Question: Here's an image:

I would like to know how i can set the
(So segment the black circle within the white area).
I know i can invert the image and the circle will be white ... but so will the entire black part that is seen in this image.
If i would have to do this in matlab i would do a connected component operation and check the circularity of the BLOBs. Though I have to do this in opencv (javacv to be precise.)
Is there an easy way of doing this in opencv (javacv).
Thx in advance
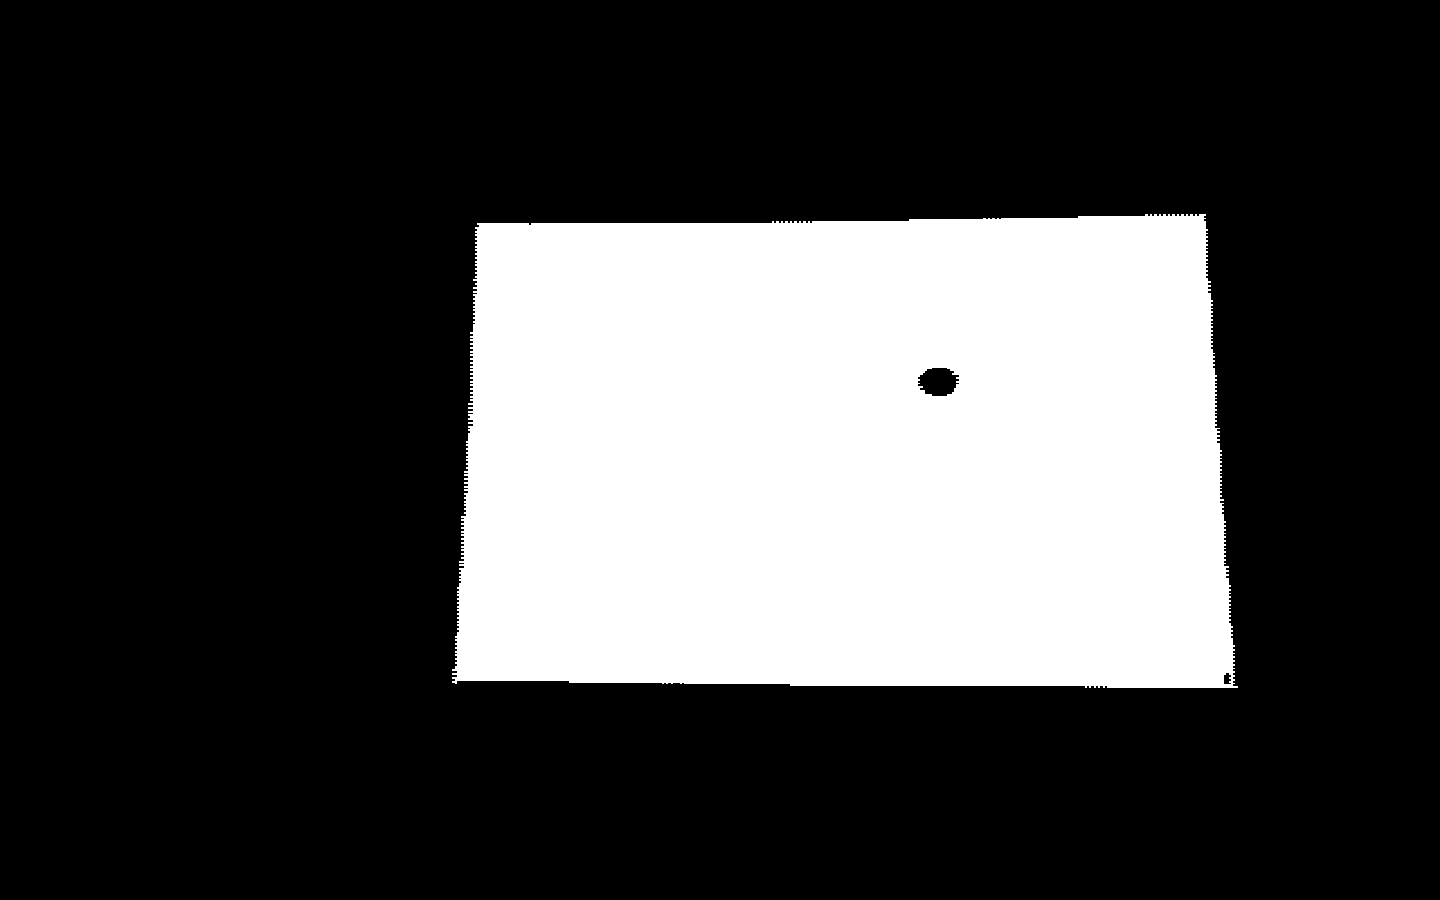
Answer: There is a simple way in OpenCV using 'findContours()' and 'drawContours()'. If you use the hierarchical version of 'findContours()', you can then look through the hierarchy and draw (fill) the child contour of the white quad only. This has the additional advantage that you can do some sanity checks (e.g. checking the size of the contour to see if it is approximately the size you expect) if necessary. I don't know anything about java or javacv, but maybe you can check out the c++ example for findcontours included with opencv for inspiration?